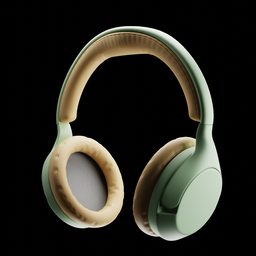
Label: electronics